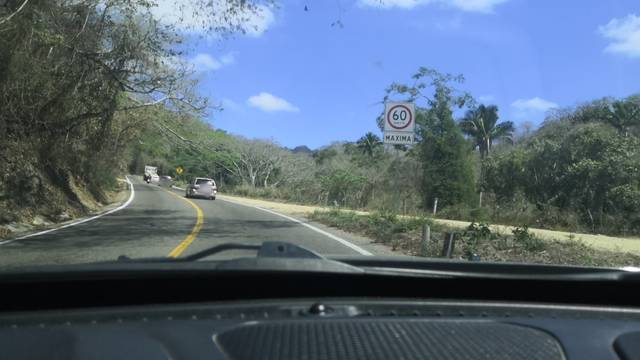
Region: Mexico
Coordinates: 20.791, -105.386